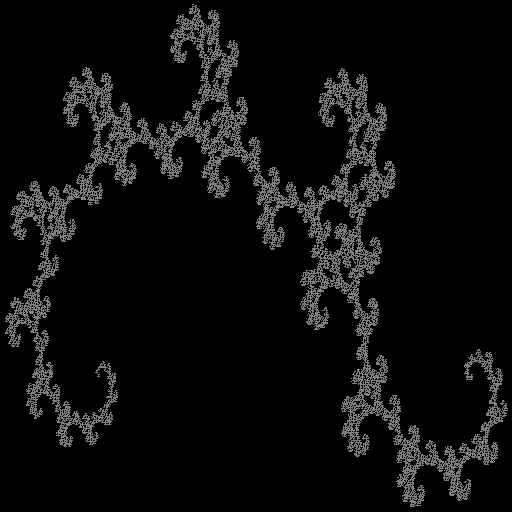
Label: gold_dragon